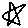
Label: star